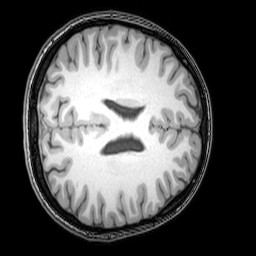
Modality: T1w
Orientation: axial
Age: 22
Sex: female
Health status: healthy
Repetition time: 0.081 s
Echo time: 0.037 s